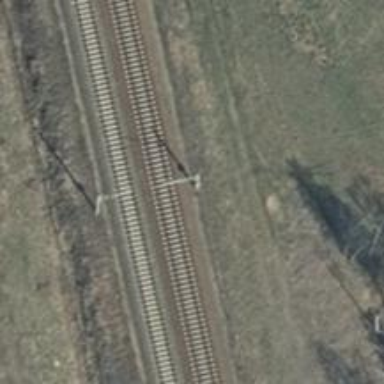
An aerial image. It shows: Railway milestone with catenary mast.